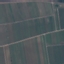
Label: PermanentCrop